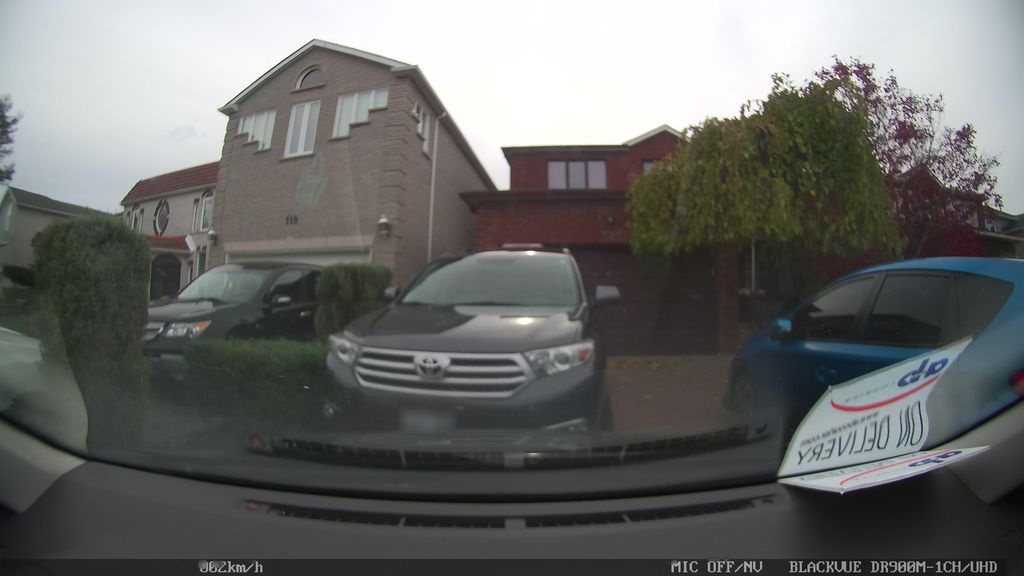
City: toronto